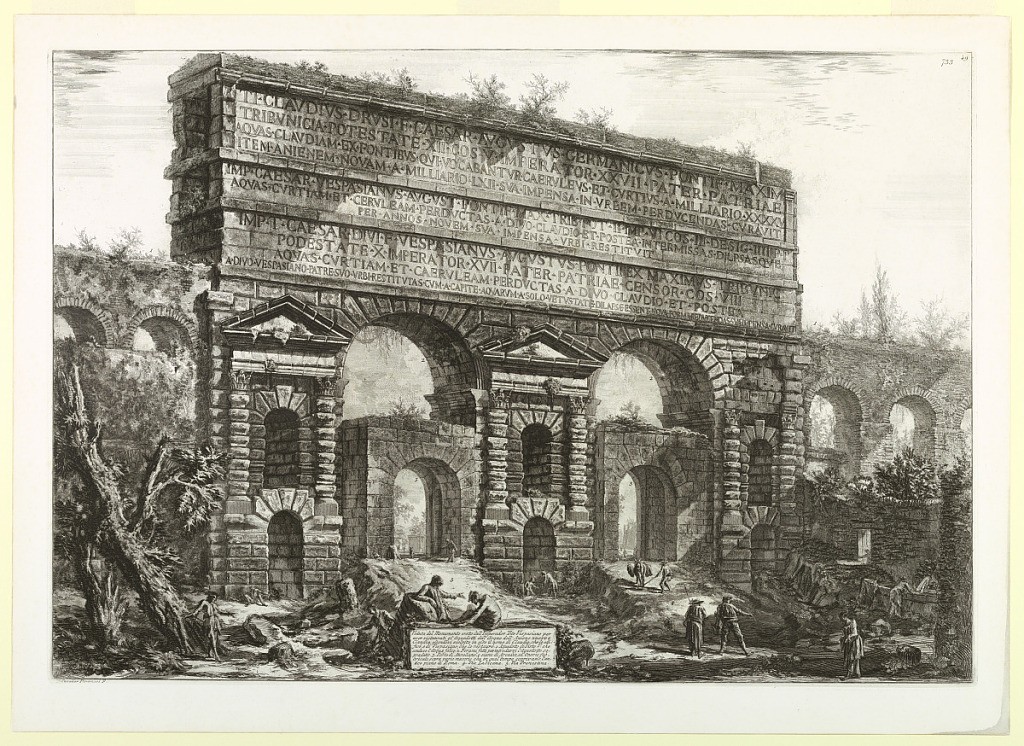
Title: Porta Maggiore
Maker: Giovanni Battista Piranesi, Italian, 1720–1778
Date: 1835–39 (printed date)
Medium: Etching and engraving
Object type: print
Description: Horizontal rectangle. View of the gateway, with two large openings, and double tiers of niches cut through its walls. Portions of old aqueduct seen at both sides. Figures below. Title on cartouche below "Veduta del Monumento..." At lower left, "Cavalier Piranesi F."